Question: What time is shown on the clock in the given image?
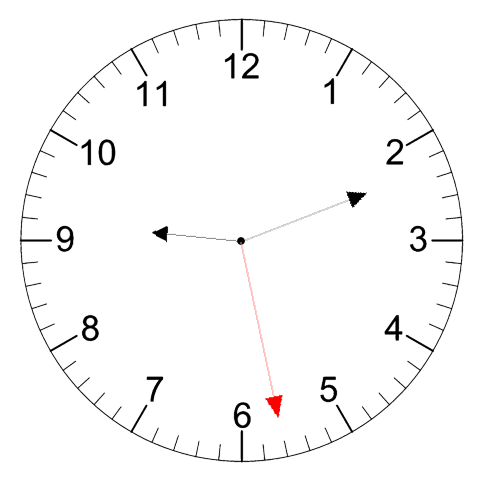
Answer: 09:11:28